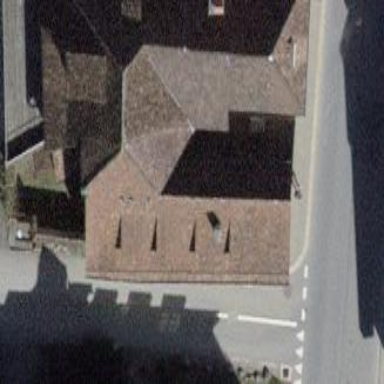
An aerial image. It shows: Terrace building.